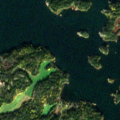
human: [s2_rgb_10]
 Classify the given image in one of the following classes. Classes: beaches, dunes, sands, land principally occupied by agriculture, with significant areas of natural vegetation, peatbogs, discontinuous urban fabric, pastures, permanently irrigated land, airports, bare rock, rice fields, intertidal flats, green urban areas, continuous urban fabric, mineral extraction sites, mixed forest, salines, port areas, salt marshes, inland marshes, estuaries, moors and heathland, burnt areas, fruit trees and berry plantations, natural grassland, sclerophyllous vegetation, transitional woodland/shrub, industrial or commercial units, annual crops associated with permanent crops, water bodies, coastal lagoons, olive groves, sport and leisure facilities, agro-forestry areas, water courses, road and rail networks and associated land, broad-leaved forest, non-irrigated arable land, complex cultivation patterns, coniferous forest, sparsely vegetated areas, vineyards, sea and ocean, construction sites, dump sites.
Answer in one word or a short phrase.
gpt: mixed forest, sea and ocean